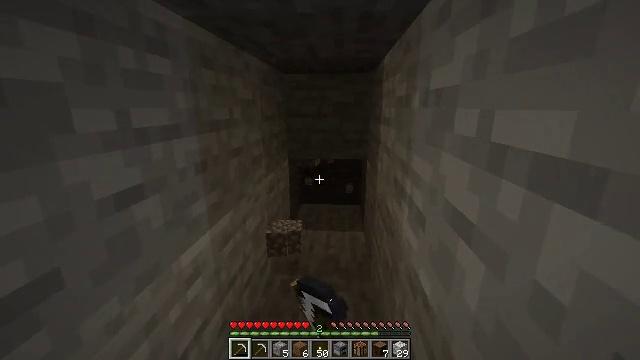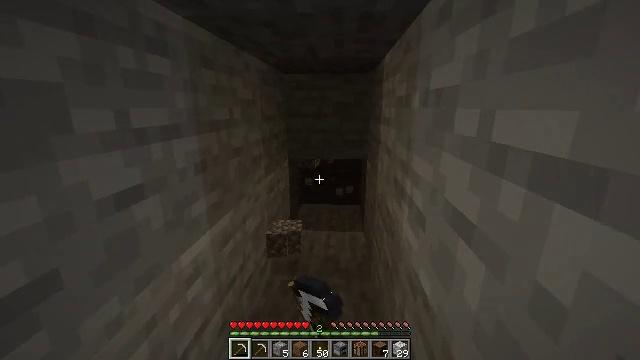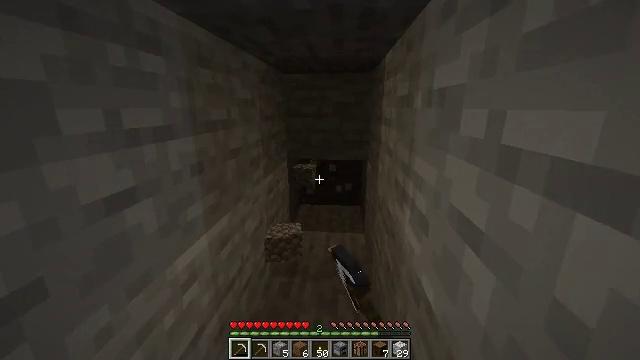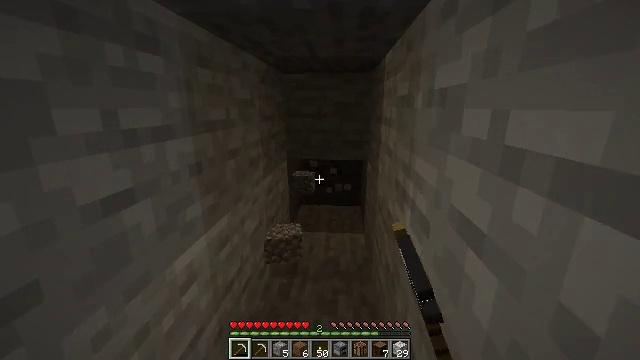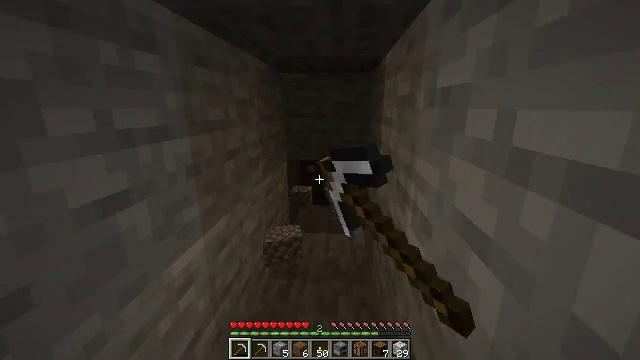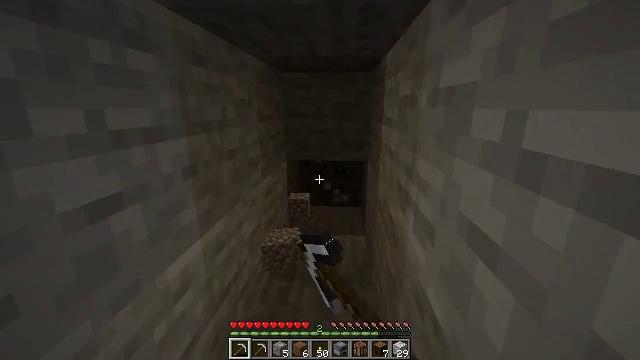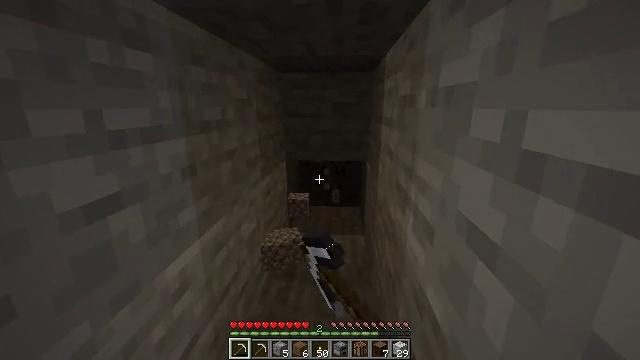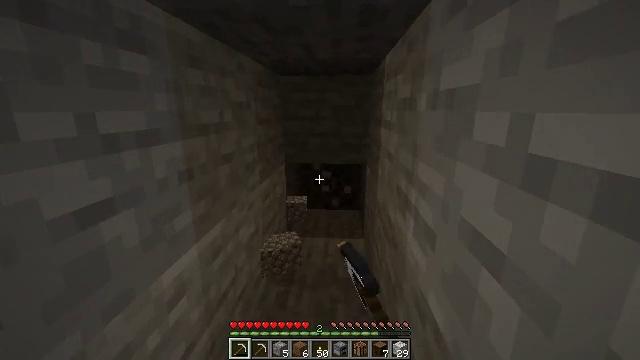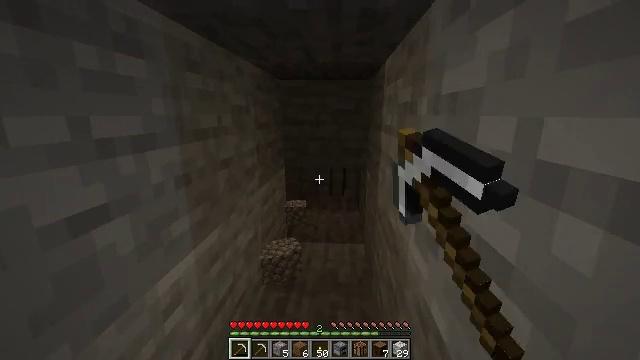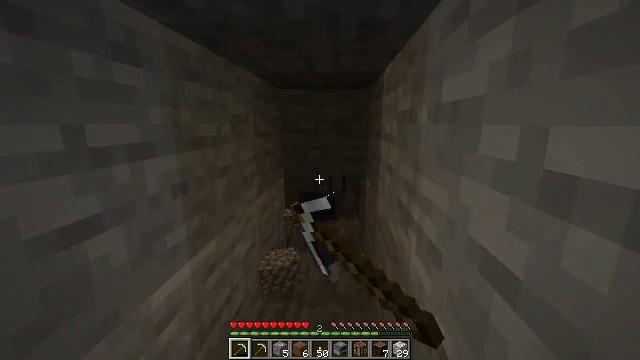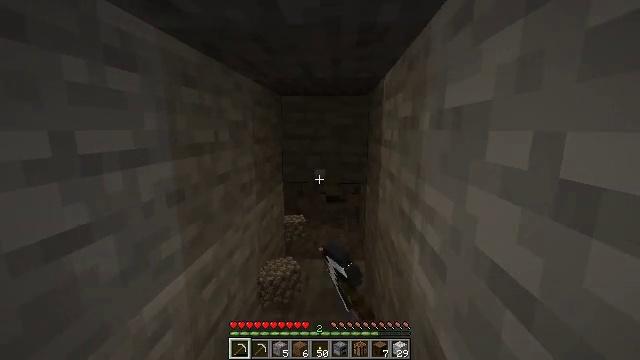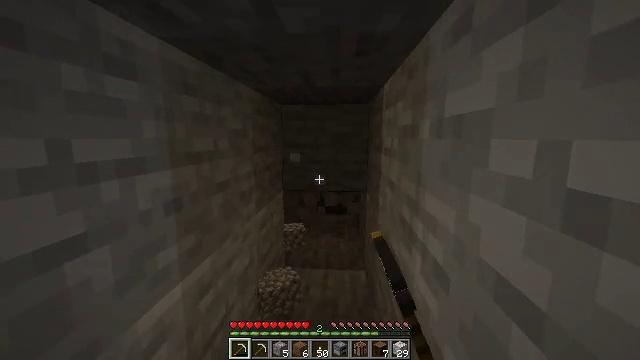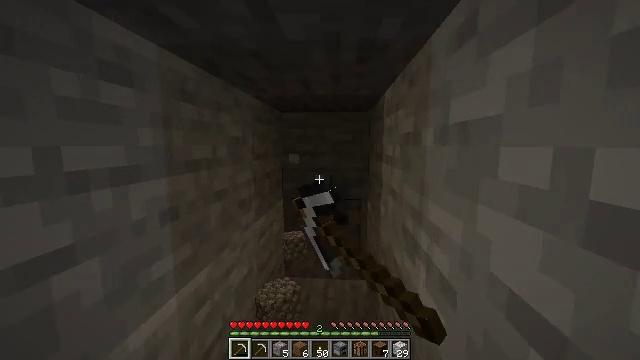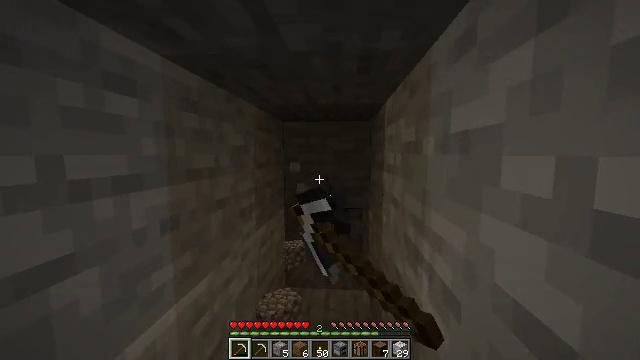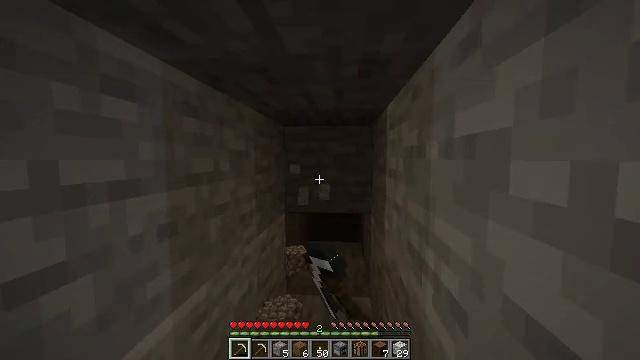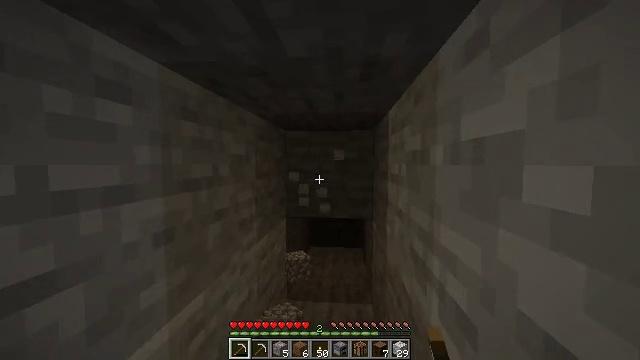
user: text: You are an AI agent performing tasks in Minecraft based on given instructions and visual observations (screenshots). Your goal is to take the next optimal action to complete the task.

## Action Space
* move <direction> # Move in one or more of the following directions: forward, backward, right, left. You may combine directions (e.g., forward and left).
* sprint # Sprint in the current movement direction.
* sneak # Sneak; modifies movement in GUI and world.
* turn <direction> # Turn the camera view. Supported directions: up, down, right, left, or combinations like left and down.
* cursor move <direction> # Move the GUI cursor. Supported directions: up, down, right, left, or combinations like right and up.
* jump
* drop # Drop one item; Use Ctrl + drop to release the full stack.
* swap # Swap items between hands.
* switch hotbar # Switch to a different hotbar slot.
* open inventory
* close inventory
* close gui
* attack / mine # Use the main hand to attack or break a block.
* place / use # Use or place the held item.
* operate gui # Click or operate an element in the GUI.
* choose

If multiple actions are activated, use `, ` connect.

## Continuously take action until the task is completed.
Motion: motion action
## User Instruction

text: Collect stone from the mine.
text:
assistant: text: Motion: move right, attack / mine
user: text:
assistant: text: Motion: move right, attack / mine
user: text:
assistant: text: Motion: move right, attack / mine
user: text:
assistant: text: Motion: move right, attack / mine
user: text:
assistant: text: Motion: move right, attack / mine
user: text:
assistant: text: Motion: move right, attack / mine
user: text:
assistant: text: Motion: move right, attack / mine
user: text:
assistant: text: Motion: move right, attack / mine
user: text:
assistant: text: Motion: move right, turn up, attack / mine
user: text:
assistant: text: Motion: move right, turn up, attack / mine
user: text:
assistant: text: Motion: move right, turn up, attack / mine
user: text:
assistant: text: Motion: move right, turn up, attack / mine
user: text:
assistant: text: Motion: move right, turn up, attack / mine
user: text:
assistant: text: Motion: move right, turn up, attack / mine
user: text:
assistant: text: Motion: move right, turn up, attack / mine
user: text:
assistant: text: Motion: move right, attack / mine
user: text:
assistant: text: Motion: move right, attack / mine
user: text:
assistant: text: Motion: move right, attack / mine
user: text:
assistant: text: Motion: move right, attack / mine
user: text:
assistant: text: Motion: move right, attack / mine
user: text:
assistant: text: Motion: move right, attack / mine
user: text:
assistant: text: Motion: move right, attack / mine
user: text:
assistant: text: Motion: move right, attack / mine
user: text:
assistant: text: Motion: move right, attack / mine
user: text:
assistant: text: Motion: move right, attack / mine
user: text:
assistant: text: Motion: move right, attack / mine
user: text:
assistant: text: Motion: move right, attack / mine
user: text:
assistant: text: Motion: move right, attack / mine
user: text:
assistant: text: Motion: move right, attack / mine
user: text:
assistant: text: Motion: move right, attack / mine